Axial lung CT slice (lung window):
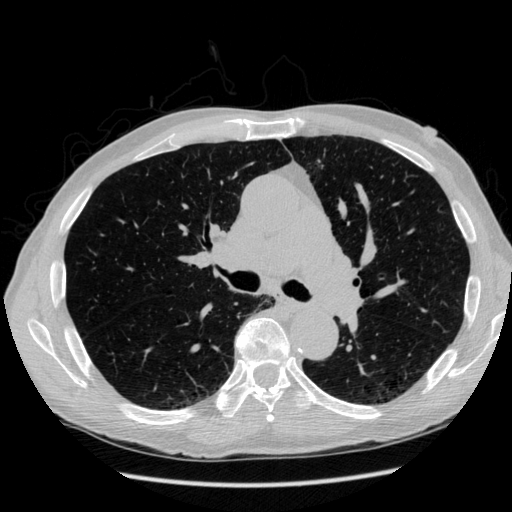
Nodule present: no